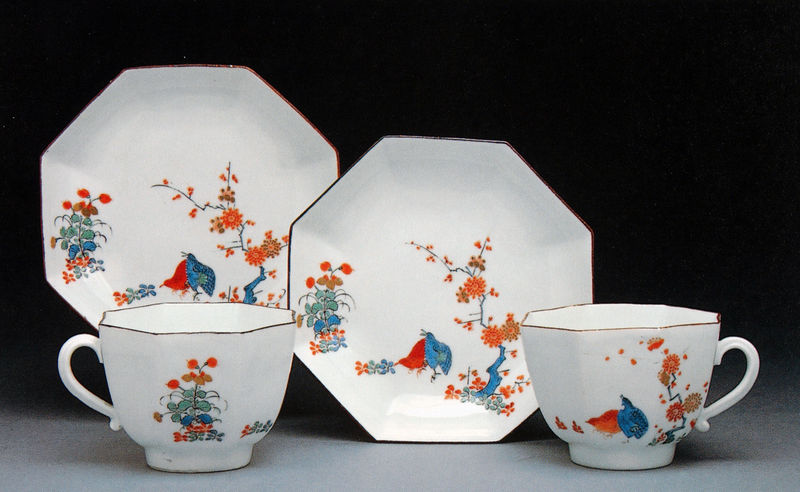
Titel: Ein Paar Tassen mit Untertassen
Institution: (Privatsammlung)
Schlagwörter: baum, blau, blätter, vogel, weiß, gelb, grün, ocker, äste, blume, blumen, braun, café, orange, schmuck, türkis, blüte, blüten, rot, tiere, beige, malerei, muster, ornament, trinken, federn, silber, teller, signatur, ast, natur, strauch, vögel, zweige, gold, pflanze, pflanzen, zart, rund, henkel, keramik, ton, japan, schnabel, zwei, fahne, bündel, herbst, rand, essen, jaune, vert, dekor, floral, ornamente, verzierung, tasse, kordel, tee, japanisch, dünn, bemalt, foto, fotografie, photographie, vier, gefäß, nature morte, blumenmuster, eckig, motiv, porzellan, wurzel, zweig, asien, geschirr, service, untertasse, blanc, noir, asiatisch, pfau, ranke, photo, verziert, bauhaus, chinesisch, ecken, china, tassen, untertassen, gedeck, fasan, blanche, rouge, käse, goldrand, meissen, porzelan, assiette, décor, fleurs, porcelaine, gefäße, clair obscur, gravure, arbre, nature, peinture, design, fleur, oktogon, achteck, achteckig, oktogonal, set, unterteller, motive, bleu, couple, dessin, polygonal, geschir, couleur, octogone, arbres, oiseau, käseglocke, chinoiserie, orient, motif, oiseaux, handbemalt, teetassen, dore, chine, feuilles, essteller, anse, asiatique, assiettes, bol, bols, couverts, gouter, hexagone, japon, japonisant, japonisme, laque, limoges, liseret, module, motifs, octogonale, peint, plat, plats, porcellaine, porcenlaine, répétition, servis, sevres, tasses, teegedeck, teeservice, thé, tiges, tou, vaiselle, vaisselle, végétal, chinois, plante, branche, clair, dorure, estampe, paon, décoration, feuille, plantes, fruits, obscur, décorations, printemps, coupes, décoratif, japonais, or, o, blauer vogel, servie mit vogel und ästen, poule, bou, coupelle, roter vogel, pfanzenl, d'ort, d'or, chinoise, à la chinoise, octogonal, petales, japonaise, faïence, dépouillé, liserai, printanier, assites, assietes, kaolin, hance, florale, serviceporzellan